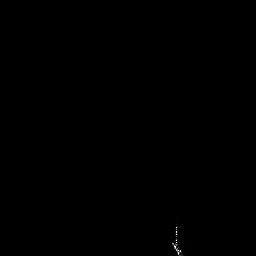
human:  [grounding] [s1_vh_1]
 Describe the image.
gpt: In the satellite image, there is  <ref>1 medium ship </ref> <box>[[65, 86, 71, 99, 0]]</box> located at bottom.